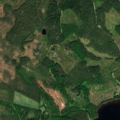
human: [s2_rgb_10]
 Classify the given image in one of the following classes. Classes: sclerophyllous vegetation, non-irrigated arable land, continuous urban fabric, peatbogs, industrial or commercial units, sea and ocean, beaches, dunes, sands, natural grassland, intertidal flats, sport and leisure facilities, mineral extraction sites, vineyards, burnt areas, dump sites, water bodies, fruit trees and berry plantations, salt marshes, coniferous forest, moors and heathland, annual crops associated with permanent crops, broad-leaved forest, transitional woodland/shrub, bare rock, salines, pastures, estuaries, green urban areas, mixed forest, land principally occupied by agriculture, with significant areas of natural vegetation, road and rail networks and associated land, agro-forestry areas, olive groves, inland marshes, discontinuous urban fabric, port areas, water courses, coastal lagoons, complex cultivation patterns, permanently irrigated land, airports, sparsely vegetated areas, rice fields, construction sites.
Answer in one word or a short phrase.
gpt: coniferous forest, mixed forest, transitional woodland/shrub, water bodies